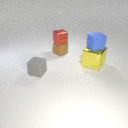
large yellow metal cube to the right of small gray rubber cube